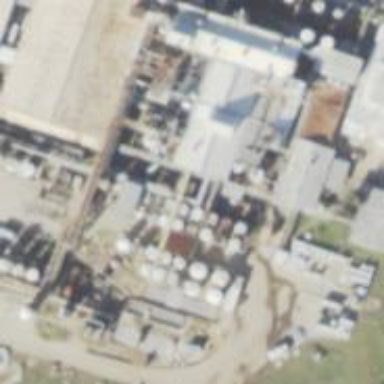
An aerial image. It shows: Silo.